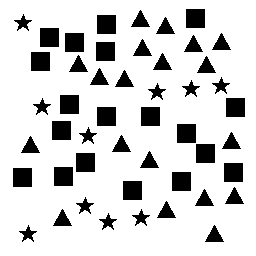
Squares: 19
Triangles: 19
Stars: 10
Total shapes: 48